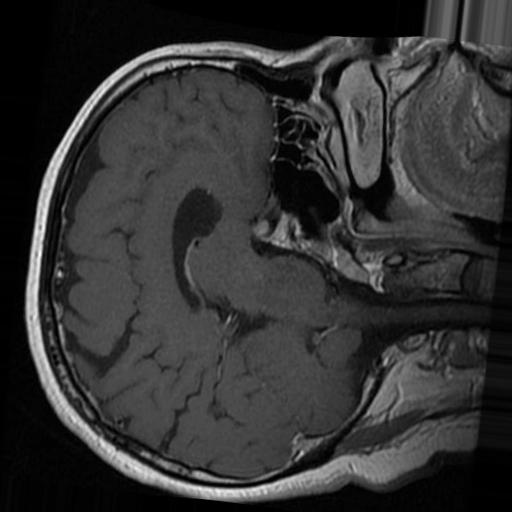
Label: brain_tumor